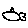
Label: fish